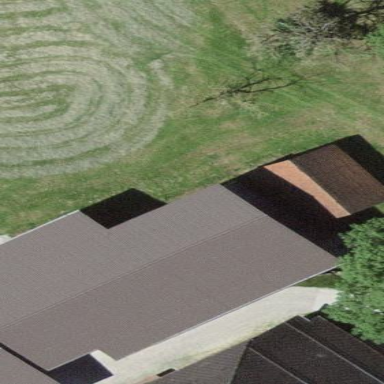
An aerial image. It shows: Rural barn.